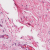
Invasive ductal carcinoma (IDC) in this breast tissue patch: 0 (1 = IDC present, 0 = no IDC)